Question:
I've been Googling for 3 hours, I can't find where to bind these things for Core Data in this textbook I'm reading. I just want to know where to find out where to bind it. I assume it's in the binding inspector after you highlight a column but under value it doesn't show anything like "Col 0 Image View" and for the first column I can't see a section that includes two places to set a binding which needs for an Image View and a Text Field. Below is an excerpt (as well as I can copy it) from the textbook chapter 11, page 185.
"Now bind the 'value' of each column's cell view control(s), as shown in the following table."
One of the entries in the table is:
'value'of Col 0 Image View
Table Cell View
Empty
objectValue.photo
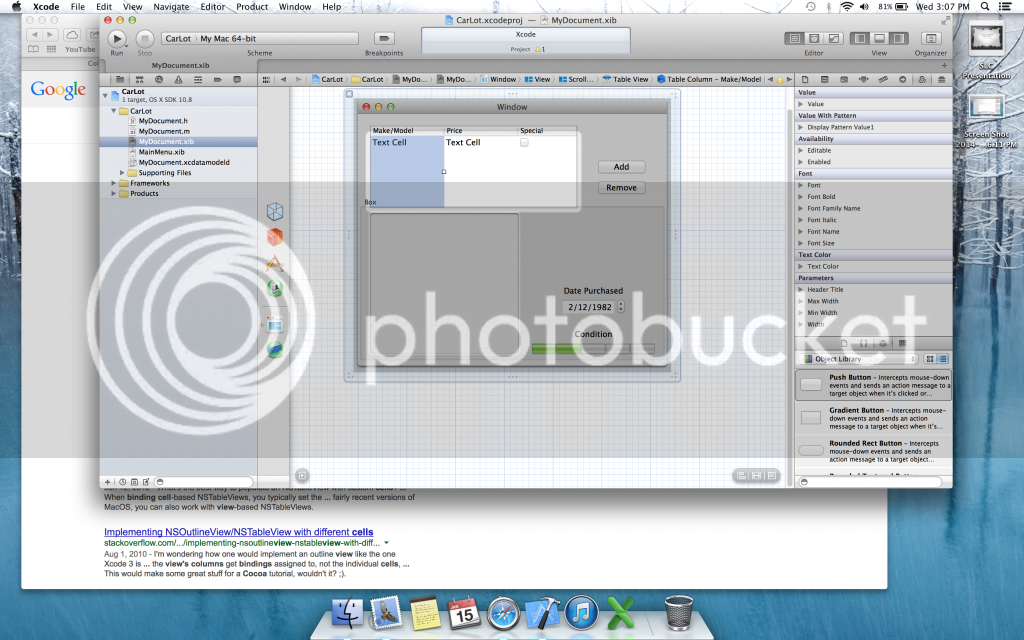
Answer: So after a day's work of searching and random clicking I found this rather elusive, yet out-in-the open binding. I hope this helps anyone else who might be frustrated.
This is where to find it, you want to click the one that shows what I have circled. Open the bindings inspector and then it'll pop up with objectValue already populated in your key path.

The first column has two since it has an image view and text view. Make sure to select the appropriate one for whichever one you want bound.